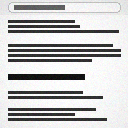
Screen state: on